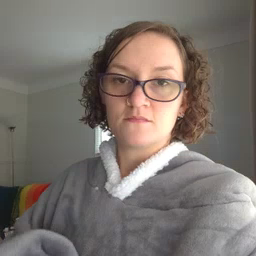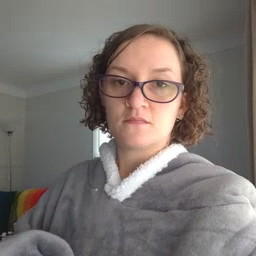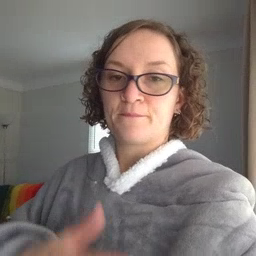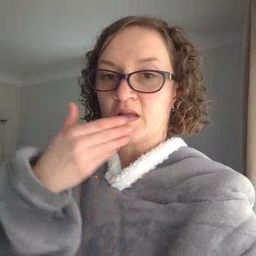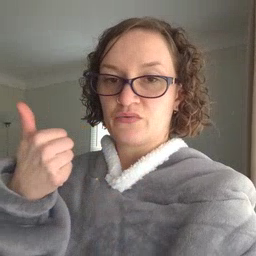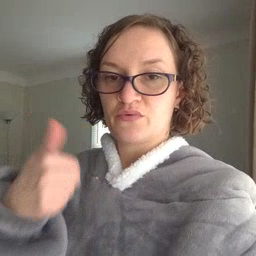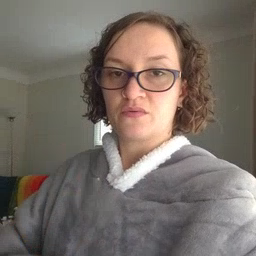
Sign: better